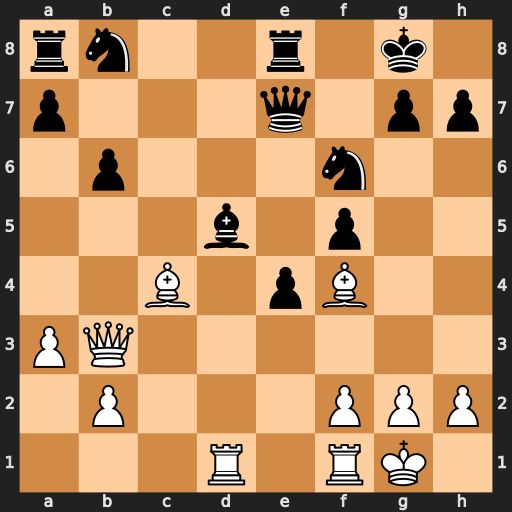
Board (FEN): rn2r1k1/p3q1pp/1p3n2/3b1p2/2B1pB2/PQ6/1P3PPP/3R1RK1
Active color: w
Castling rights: -
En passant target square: -
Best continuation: Bxd5+ Nxd5 Qxd5+